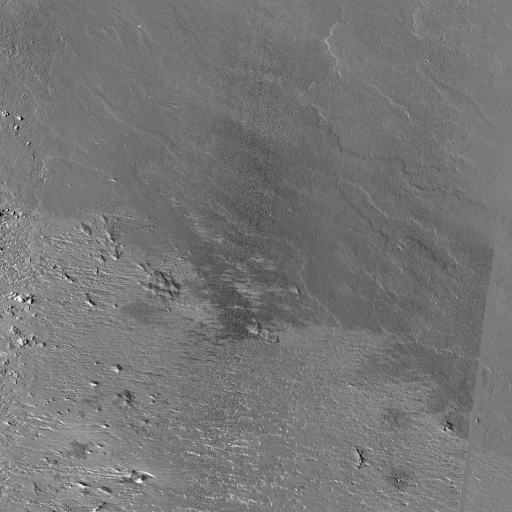
Crater classes present: Background